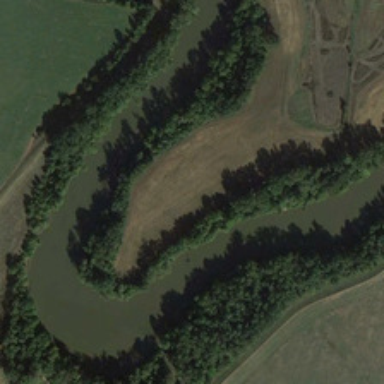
Many green trees and meadows are in two sides of a curved river .